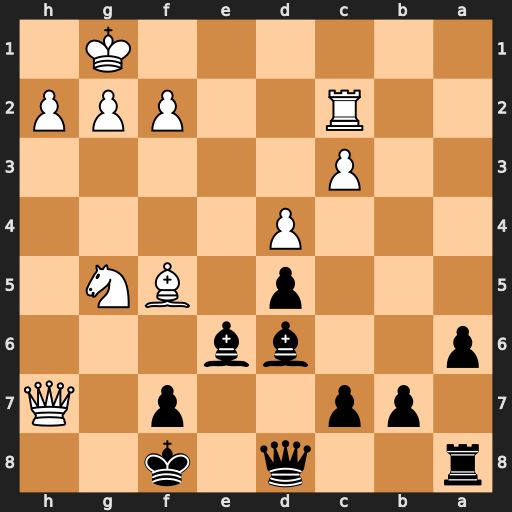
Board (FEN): r2q1k2/1pp2p1Q/p2bb3/3p1BN1/3P4/2P5/2R2PPP/6K1
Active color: b
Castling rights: -
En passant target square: -
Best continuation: Qxg5 Bxe6 fxe6